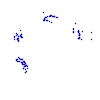
Particle: proton